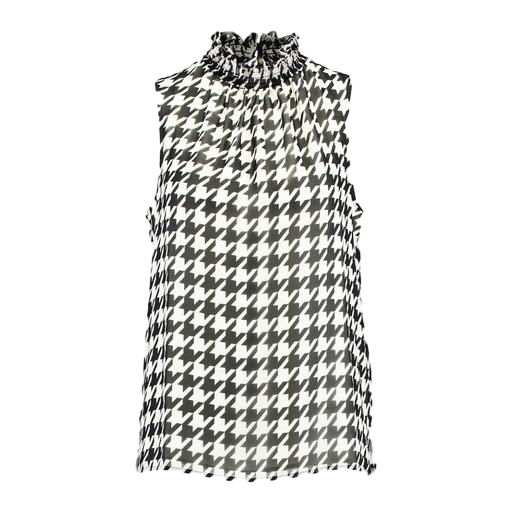
black petite printed mock-neck top only macy, black and white patterned tank top, patterned sleeveless shirt, white background